Question: I have only just started messing up with Javascript inheritance and can't get my hed round this one:
If I run this code:
'''
function Foo(y) {
this.y = y;
}
Foo.prototype.x = 1;
var Bar1 = new Foo(2);
var Bar2 = new Foo(3);
'''
I expect to have the following "structure" in memory:

And happily enough, I can confirm that, by running this code:
'''
console.log("Prototype - x: ", Foo.prototype.x, " y: ", Foo.prototype.y);
console.log("Bar1 - x: ", Bar1.x, " y: ", Bar1.y);
console.log("Bar2 - x: ", Bar2.x, " y: ", Bar2.y);
'''
which prints:
'''
Prototype - x: 1 y: undefined
Bar1 - x: 1 y: 2
Bar2 - x: 1 y: 3
'''
Correct me if I'm wrong but what is happening there is that when I try to access the property x in the Bar1 and Bar2 objects, as those objects don't localy have a property called x, I'm getting that property from the next object in the prototype chain; i.e. the one whose reference they store in their "_ _" property.
Now is when I get lost, because if I after that code I alter the value of x like this:
'''
Bar1.x = 10;
'''
when I now run
'''
console.log("Prototype - x: ", Foo.prototype.x, " y: ", Foo.prototype.y);
console.log("Bar1 - x: ", Bar1.x, " y: ", Bar1.y);
console.log("Bar2 - x: ", Bar2.x, " y: ", Bar2.y);
'''
what I'am getting is
'''
Prototype - x: 1 y: undefined
Bar1 - x: 10 y: 2
Bar2 - x: 1 y: 3
'''
instead of what I would expect :
'''
Prototype - x: 10 y: undefined
Bar1 - x: 10 y: 2
Bar2 - x: 10 y: 3
'''
At that moment I could only explain that by assuming that each object was creating a copy of the Foo.prototype object, but if I run this
'''
console.log(Object.is(Foo.prototype, Bar1.__proto__), Object.is(Bar1.__proto__, Bar2.__proto__));
'''
I get 'true true', so both Bar1, Bar2 are accesing the same object.
Why is Bar1 then showing a different value for x if they are both getting it from the same object?
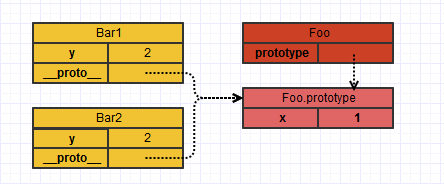
Answer: This line:
'''
Bar1.x = 10;
'''
does not change the value of 'x' in the prototype. Instead it creates a new property ('x') for 'Bar1' and assigns the value of '10' to it. 'Bar1' therefore no longer inherits 'x' from its prototype as it now has its own property 'x'.
'Bar2' still does, which is why it still matches the prototype value.